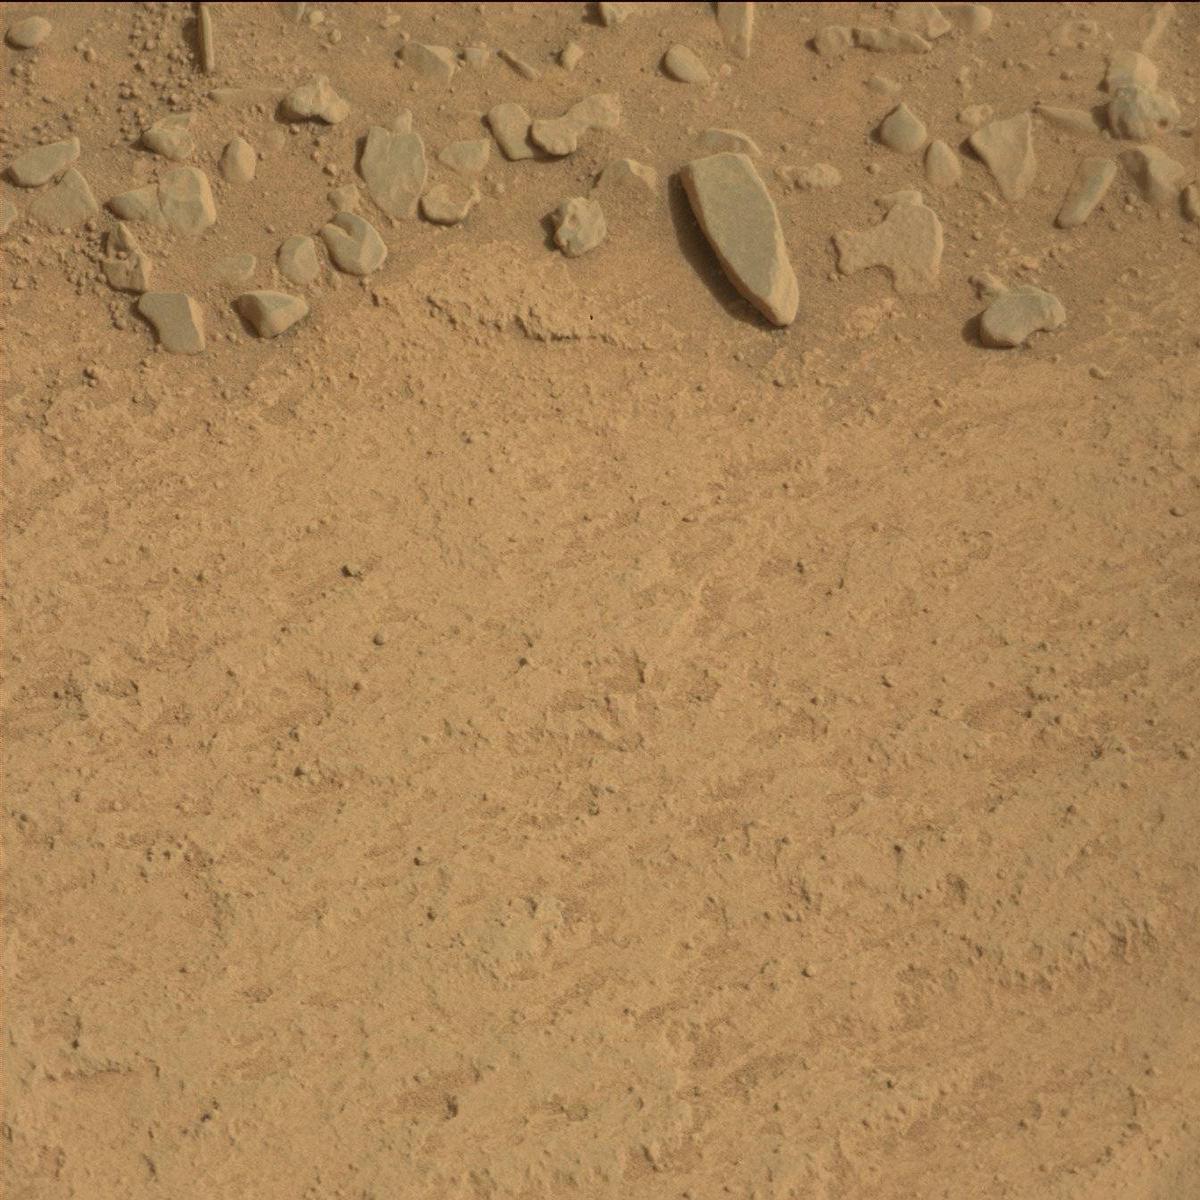
Terrain classes present: Bedrock, Rock, Sand / Soil